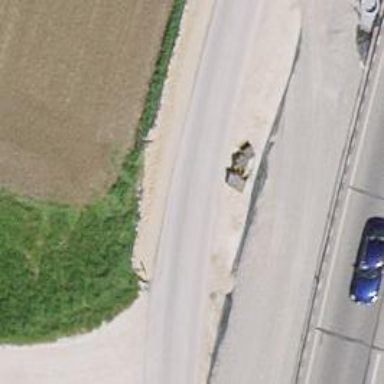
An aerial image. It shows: Unclassified road with compacted surface.